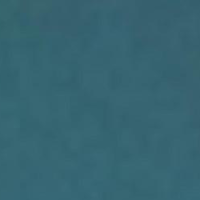
EUNIS habitat code: 14
Species observed at this site:
Muscicapa striata
Dendrocopos major
Phoenicurus phoenicurus
Lophophanes cristatus
Anas platyrhynchos
Motacilla alba
Carduelis carduelis